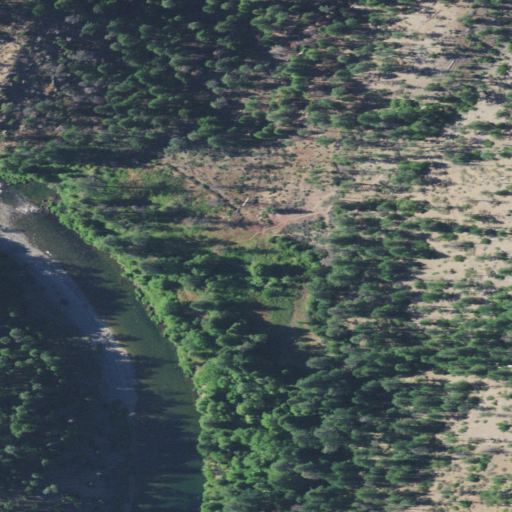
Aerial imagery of plain(s) in Oregon named Kerby Flat containing shrub, evergreen forest, open water, woody wetlands, grassland, and low intensity development